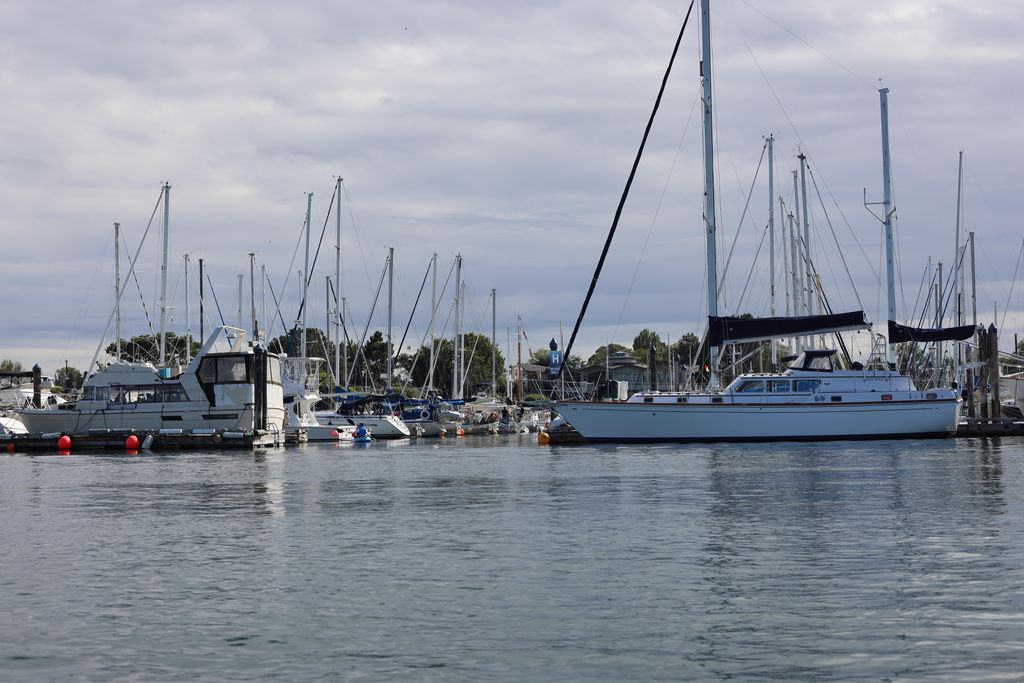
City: victoria